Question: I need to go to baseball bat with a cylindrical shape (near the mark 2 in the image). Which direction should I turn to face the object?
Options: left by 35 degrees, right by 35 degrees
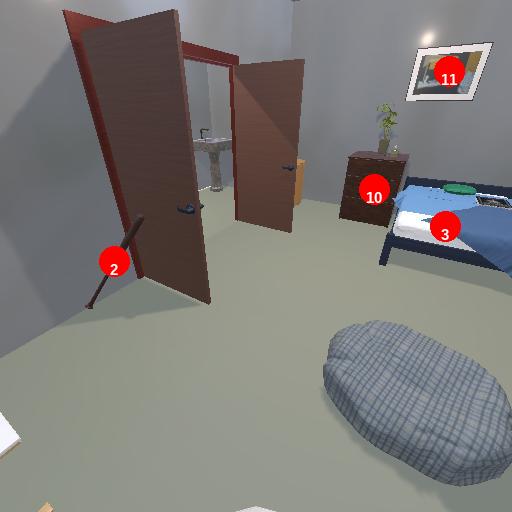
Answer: left by 35 degrees